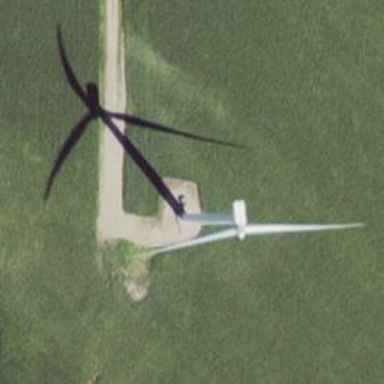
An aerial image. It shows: Wind generator using wind turbines of horizontal axis.